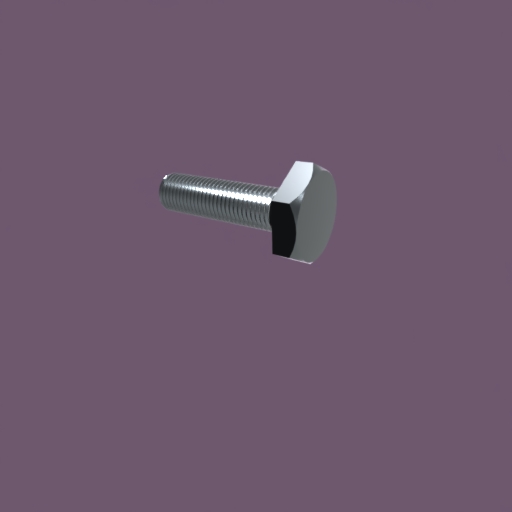
Label: bolt